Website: lowes
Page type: customer-info-address
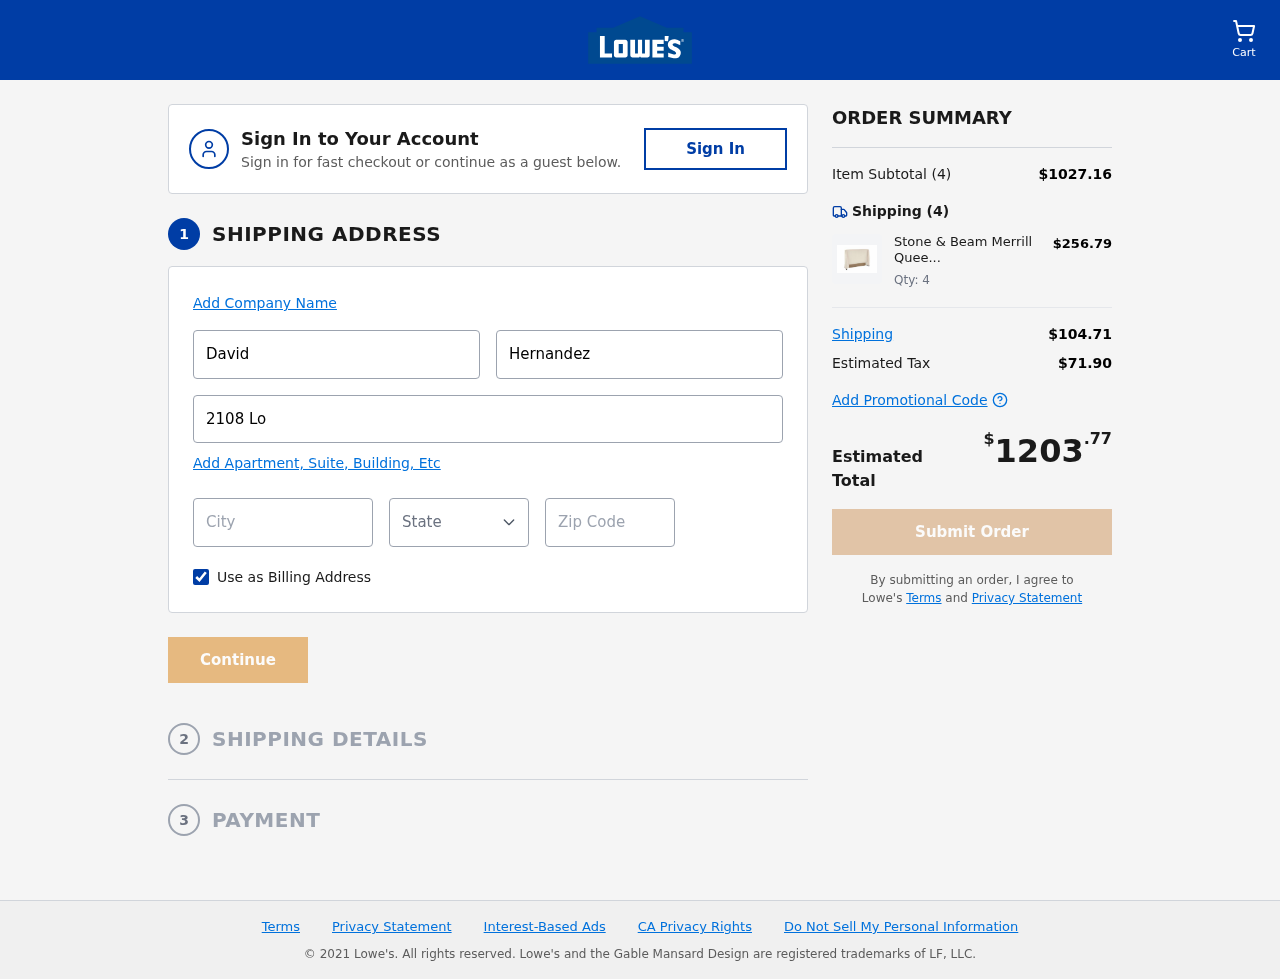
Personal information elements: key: PII_CITY
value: West Joyceshire
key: PII_FIRSTNAME
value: David
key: PII_LASTNAME
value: Hernandez
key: PII_POSTCODE
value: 98505
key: PII_STATE_ABBR
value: NY
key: PII_STREET
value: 2108 Lopez Heights Apt. 059
Product elements: key: PRODUCT1_NAME
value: Stone & Beam Merrill Queen Headboard with Decorative Nailhead Trim, 75"W, Cream
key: PRODUCT1_PRICE
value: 256.79
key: PRODUCT1_QUANTITY
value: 4
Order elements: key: ORDER_NUM_ITEMS
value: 4
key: ORDER_SUBTOTAL
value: $1027.16
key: ORDER_NUM_ITEMS2
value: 4
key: ORDER_SHIPPING_COST
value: $104.71
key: ORDER_TAX
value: $71.90
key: ORDER_TOTAL
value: $1203.77